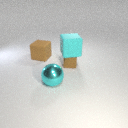
large cyan metal sphere to the right of large brown rubber cube